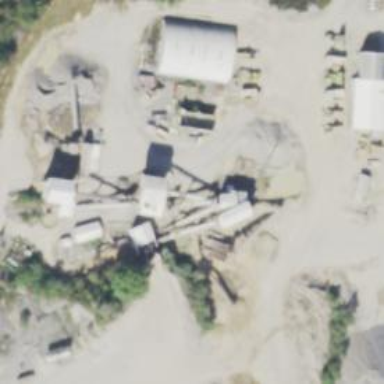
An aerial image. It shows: Quarry area.